Question: I want to resize a textarea in IE in a manner similar to the built in resize in FF and Chrome. So I have applied the jquery ui resizable to the textarea using an se handle. All is good when expanding the textarea. But when reducing the size of the text area somehow the handle gets separated from the corner of the textarea. Like this:-

I am thinking that perhaps some combination of delay and distance could solve this. But the basic demos don't appear to employ these options and their handles don't get separated. So I am beginning to doubt if I am on the right line. Thus far my tinkering with the options has not been successful.
Any thoughts gratefully received.
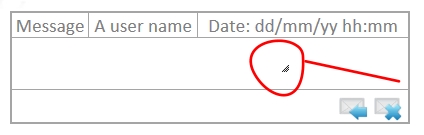
Answer: This is probably NOT the correct answer but it works so I am good for now.
By restricting the expand to the vertical plane only I stopped this behaviour.
'''
$("document").ready(function() {
if ($.browser.msie){
$("textarea").resizable({
handles: "se", maxWidth: 465, minWidth: 465, maxHeight: 350, minHeight: 22
});
}
});
'''
Obviously it is possible to expand in any direction as given in the demos. When a little more time I may review this again.